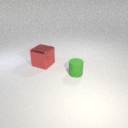
small green rubber cylinder in front of large red metal cube